Question: Can anyone help me on how to format the text file like the format in the image below?
I am using R 2.12.2 so the functions of higher version can't be use.
I have tried using 'writeLine', 'sprintf' and 'capture.output', but none of it works.. :(
'''
f_output <- file("sample.txt")
writeLines("D8060WK2LA MET1_PAT__ mpy Trend [5300 2450 2050]
",f_output)
capture.output(summary(lm_out),file="sample.txt",append=T)
capture.output(anova_out,file="sample.txt",append=T)
close(f_output)
'''

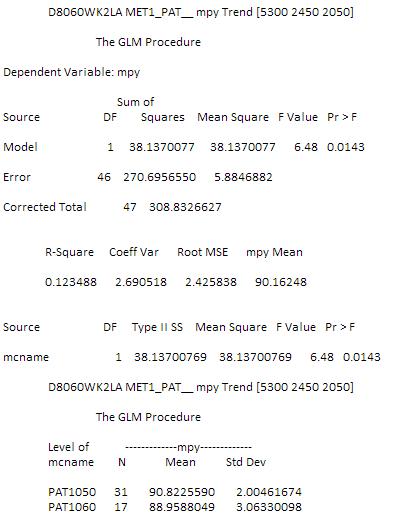
Answer: I would suggest trying 'sink', as in:
'''
sink('sample.txt') # open sink
# run all of your code
sink() # close sink
'''
And you should get what you want.